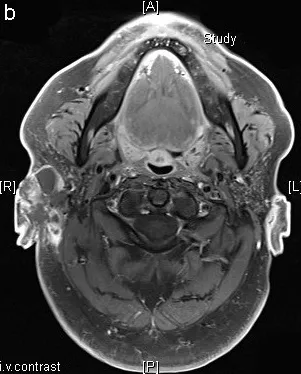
B: Preoperative MRI - axial section (tra tse t1 with contrast agent). The tumor is characterized by inhomogeneous cysteiform contrast agent uptake.
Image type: radiology (mri)